Question: I have setup Redmine locally. I want to Get and Post data on Red mine in order to test my Extjs application.
Redmine RestApi support is available.
This link show all the issue on Redmine available
<URL>
Problem is that it is padded with word "issues" due to which I can't read it via simple Json type reader in Extjs.
I guess JSONP can provide some solution but I am not able to figure out how?
Can any help by telling how to get simple JSON without and padded word?
Here is my Extjs app Model:
'''
Ext.define('ThemeApp.model.peopleModel', {
extend: 'Ext.data.Model',
fields: [
{ name: 'id' },
{ name: 'subject' },
{ name: 'description'}
],
proxy: {
type: 'rest',
format: 'json',
limitParam:"",
filterParam: "",
url:'http://www.redmine.org/issues.json',
//headers: {'Content-Type': "application/json" },
//url : 'http://api.soundcloud.com/tracks?q=allah%20dita%20rehman%20khan&client_id=0b19b8dc2526b43eae19f03b2eab6798&format=json&_status_code_map[302]=200'
reader: {
type: 'json',
rootProperty:'issues'
},
writer: {
type: 'json'
}
}});
'''
Error in Browser Console is

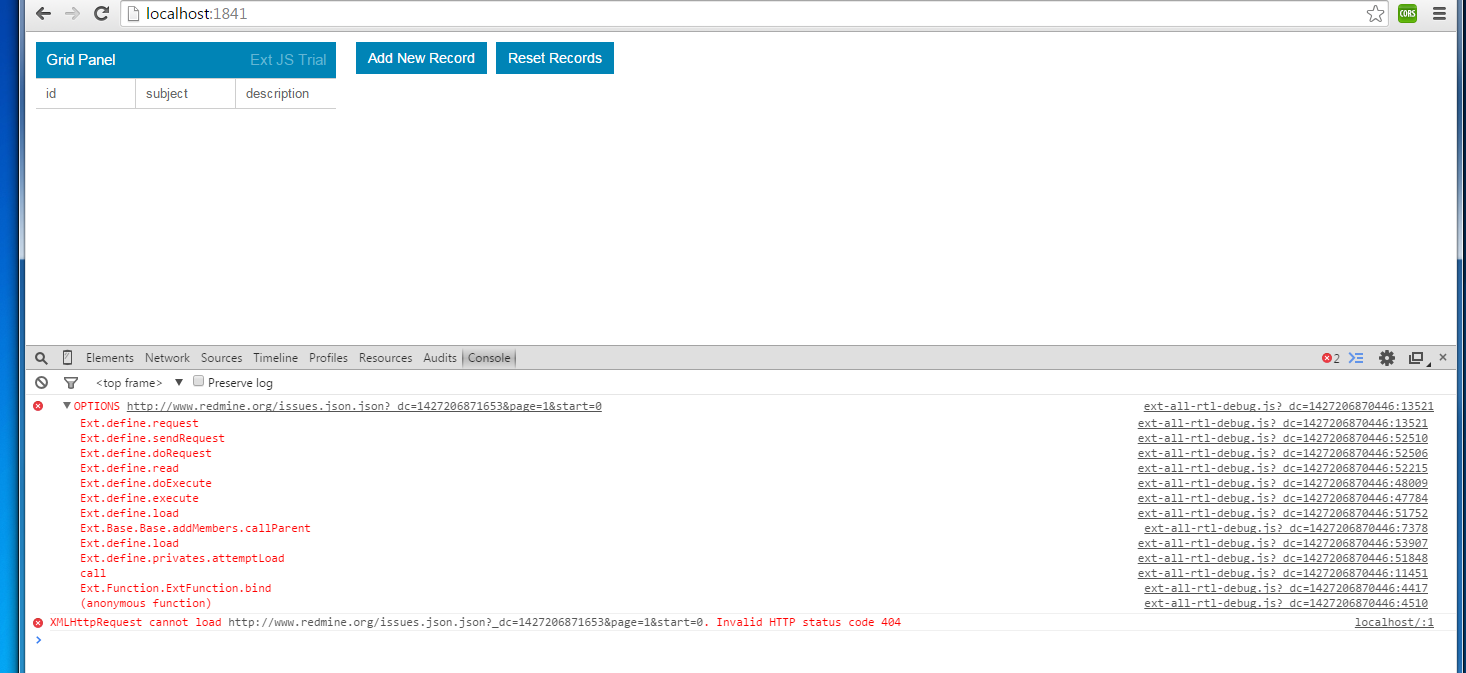
Answer: Redmine returns valid JSON (as can be checked <URL>, so the ExtJS JSON reader can read it without a problem.
You will just have to tell him where to search, by setting the <URL> on the reader.
ExtJS4:
'''
reader:{
type:'json',
root:'issues'
}
'''
ExtJS5:
'''
reader:{
type:'json',
rootProperty:'issues'
}
'''